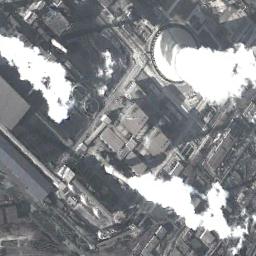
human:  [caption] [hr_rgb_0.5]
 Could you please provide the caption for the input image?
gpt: Here are three thermal power stations that are smoking, two of which are larger than the other one .

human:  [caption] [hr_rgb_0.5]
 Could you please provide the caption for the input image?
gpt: Many buildings of different shapes and sizes are beside the thermal power station .

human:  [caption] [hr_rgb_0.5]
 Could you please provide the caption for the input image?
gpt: The thermal power station is next to some buildings with white mist above .

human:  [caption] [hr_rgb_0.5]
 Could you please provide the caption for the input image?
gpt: In the thermal power plant there are workshops and machinery, one cooling tower emits steam and two chimneys emit smoke .

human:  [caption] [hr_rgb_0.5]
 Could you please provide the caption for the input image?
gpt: There are many buildings and several chimneys on the thermal power station .